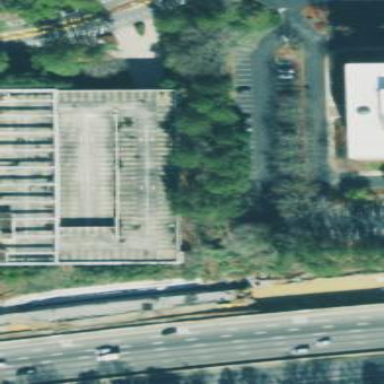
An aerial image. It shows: Multi-storey parking building.